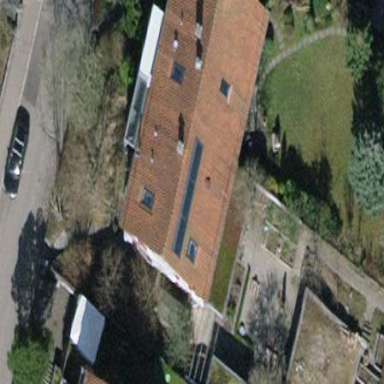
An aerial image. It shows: Building with tile roof.